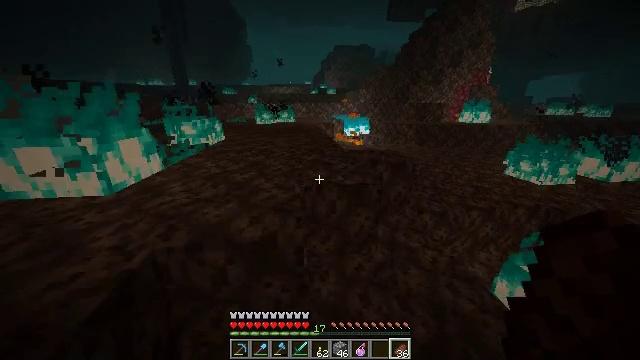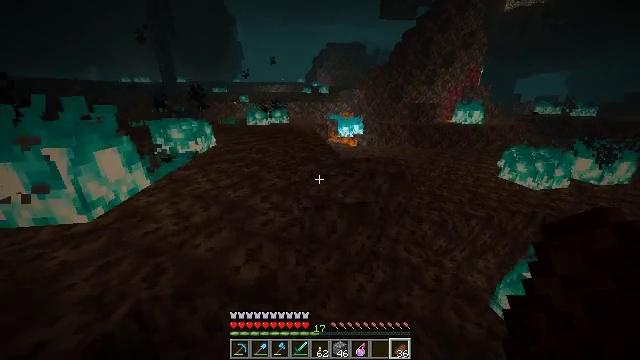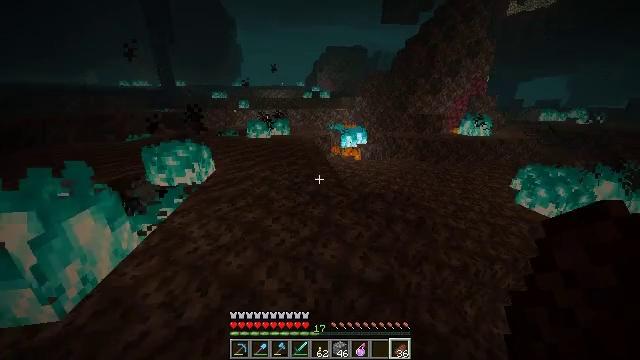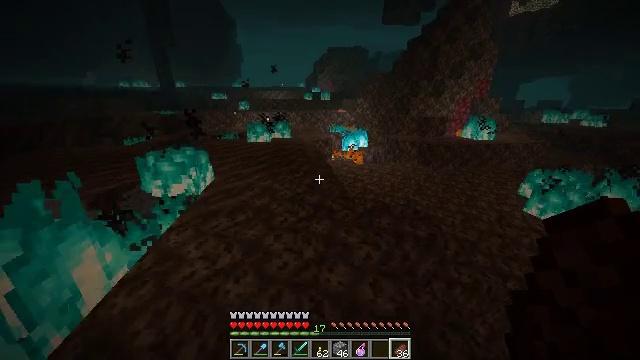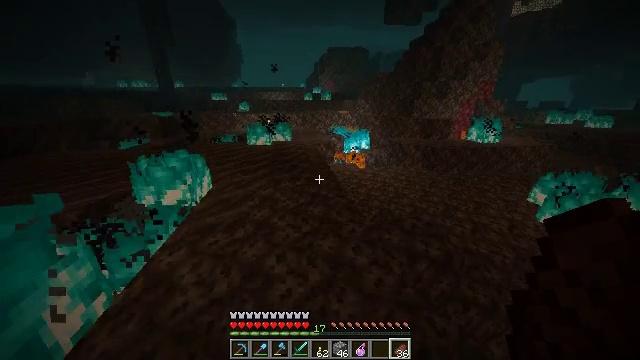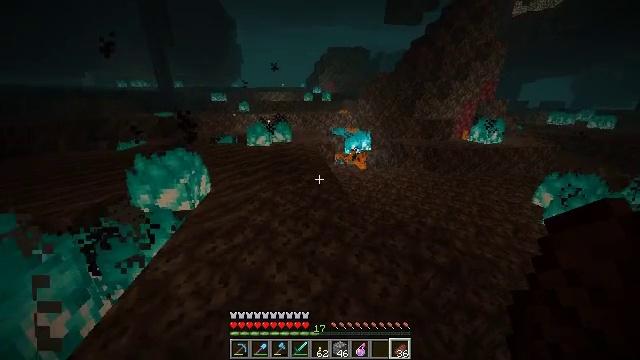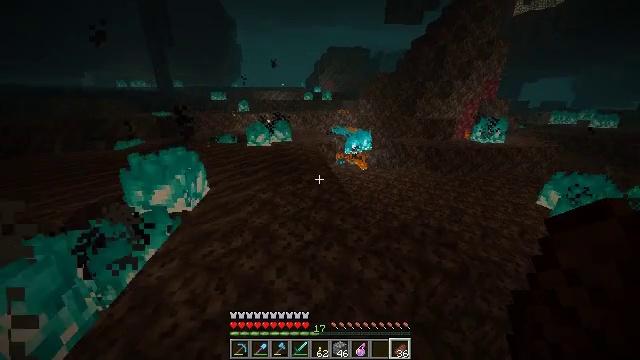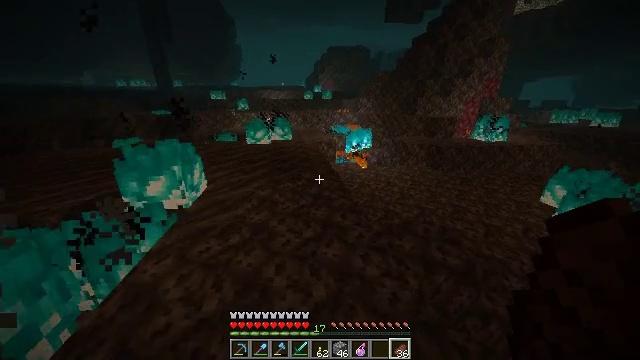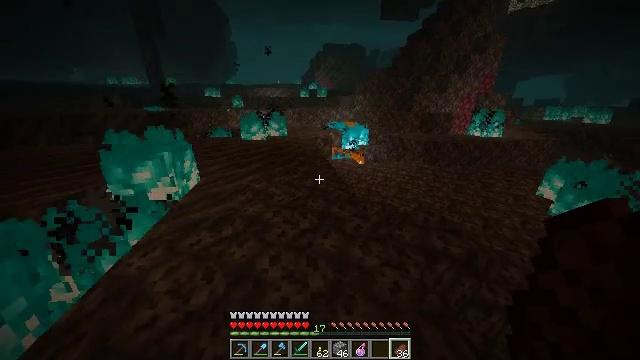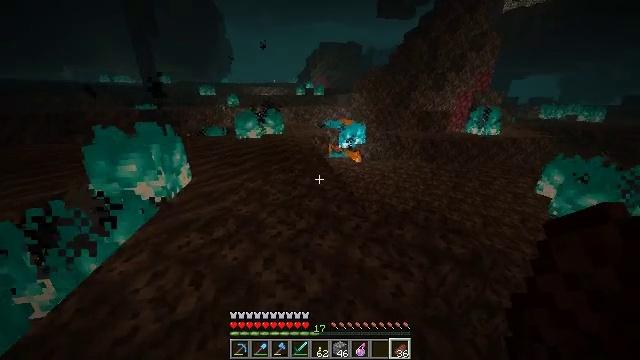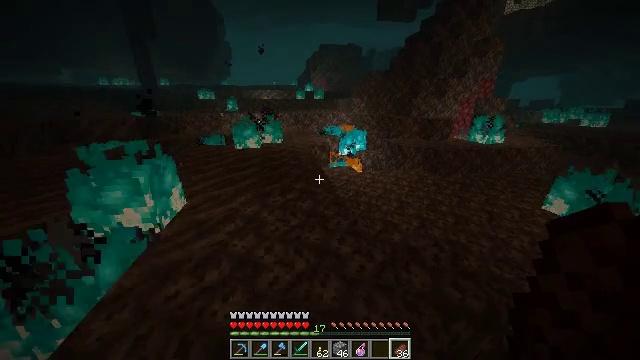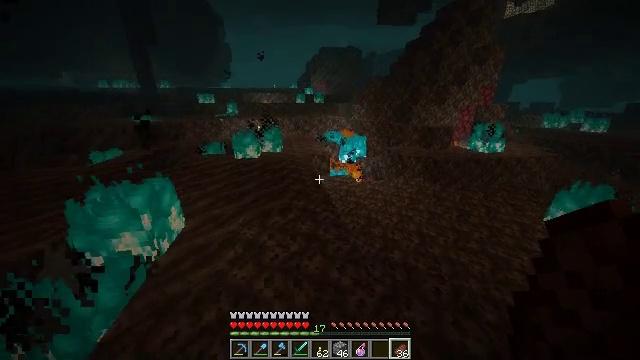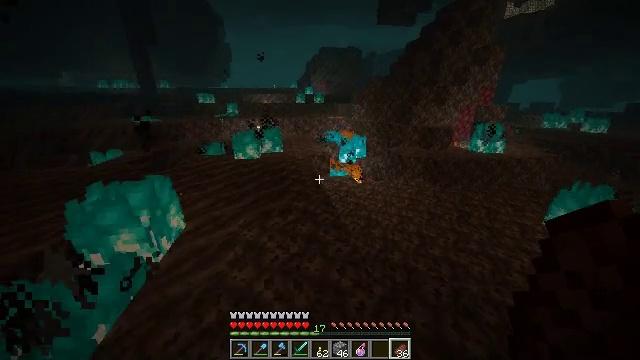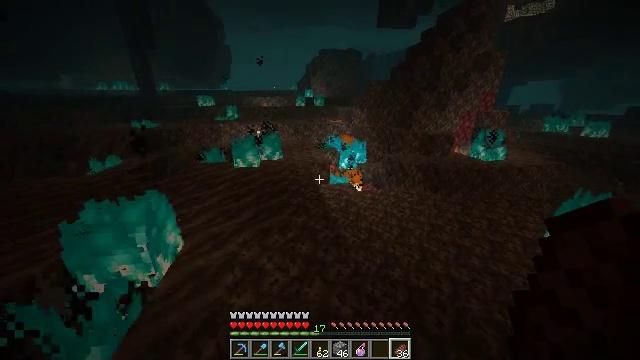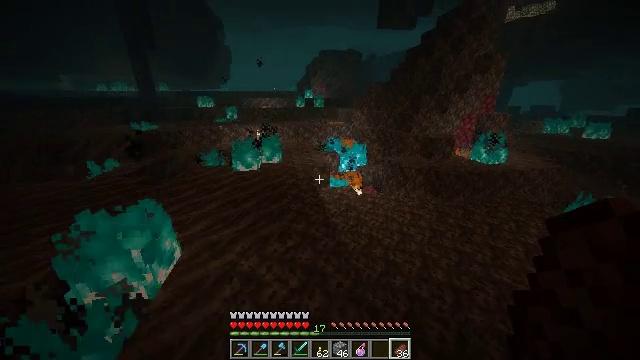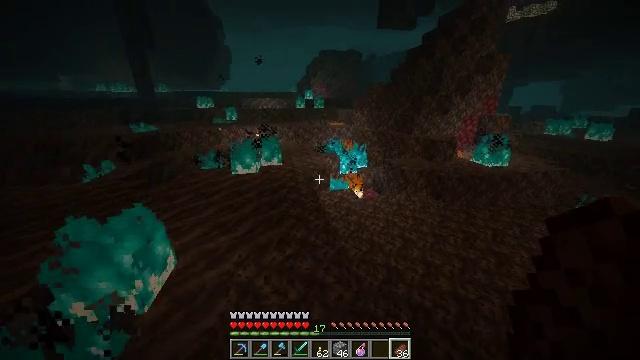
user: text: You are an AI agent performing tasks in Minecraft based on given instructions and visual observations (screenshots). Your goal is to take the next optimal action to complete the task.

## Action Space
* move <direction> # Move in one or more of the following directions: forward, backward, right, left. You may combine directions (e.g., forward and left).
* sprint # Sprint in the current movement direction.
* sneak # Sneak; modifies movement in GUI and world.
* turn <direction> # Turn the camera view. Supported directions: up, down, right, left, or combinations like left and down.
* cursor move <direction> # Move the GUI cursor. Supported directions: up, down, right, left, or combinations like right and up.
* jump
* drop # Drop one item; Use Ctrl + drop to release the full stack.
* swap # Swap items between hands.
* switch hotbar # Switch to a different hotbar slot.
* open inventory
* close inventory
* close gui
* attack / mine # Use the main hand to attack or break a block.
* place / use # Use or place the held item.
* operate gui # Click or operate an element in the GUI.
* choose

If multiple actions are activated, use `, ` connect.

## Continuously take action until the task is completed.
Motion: motion action
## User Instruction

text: Clear the area by removing soul fire.
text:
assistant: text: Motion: move forward, sprint, turn right, jump
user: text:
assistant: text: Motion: move forward, sprint, jump
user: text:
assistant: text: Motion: move forward, sprint, jump
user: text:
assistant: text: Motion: move forward, sprint, jump
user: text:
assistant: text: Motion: move forward, sprint, jump
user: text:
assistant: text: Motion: move forward, sprint, jump
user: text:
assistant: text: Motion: move forward, sprint, jump
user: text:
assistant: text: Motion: move forward, sprint, turn right, jump
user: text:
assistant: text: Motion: move forward, sprint, jump
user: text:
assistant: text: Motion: move forward, sprint, jump
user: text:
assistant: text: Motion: move forward, sprint, jump
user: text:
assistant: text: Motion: move forward, sprint, jump
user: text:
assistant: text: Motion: move forward, sprint, jump
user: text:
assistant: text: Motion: move forward, sprint, jump
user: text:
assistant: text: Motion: move forward, sprint, jump
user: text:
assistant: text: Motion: move forward, sprint, turn left, jump
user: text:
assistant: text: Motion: move forward, sprint, turn left, jump
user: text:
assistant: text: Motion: move forward, sprint, turn left, jump
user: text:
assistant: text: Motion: move forward, sprint, turn left, jump
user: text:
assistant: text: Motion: move forward, sprint, turn left, jump
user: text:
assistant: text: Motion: move forward, sprint, turn left, jump
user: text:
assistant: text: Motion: move forward, sprint, turn left, jump
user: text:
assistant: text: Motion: move forward, sprint, jump
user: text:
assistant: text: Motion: move forward, sprint, jump
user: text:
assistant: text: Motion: move forward, sprint, jump
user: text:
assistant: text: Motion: move forward, sprint, jump
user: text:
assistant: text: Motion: move forward, sprint, jump
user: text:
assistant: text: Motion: move forward, sprint, jump
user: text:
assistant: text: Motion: move forward, sprint, jump
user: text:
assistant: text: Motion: move forward, sprint, jump